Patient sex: M
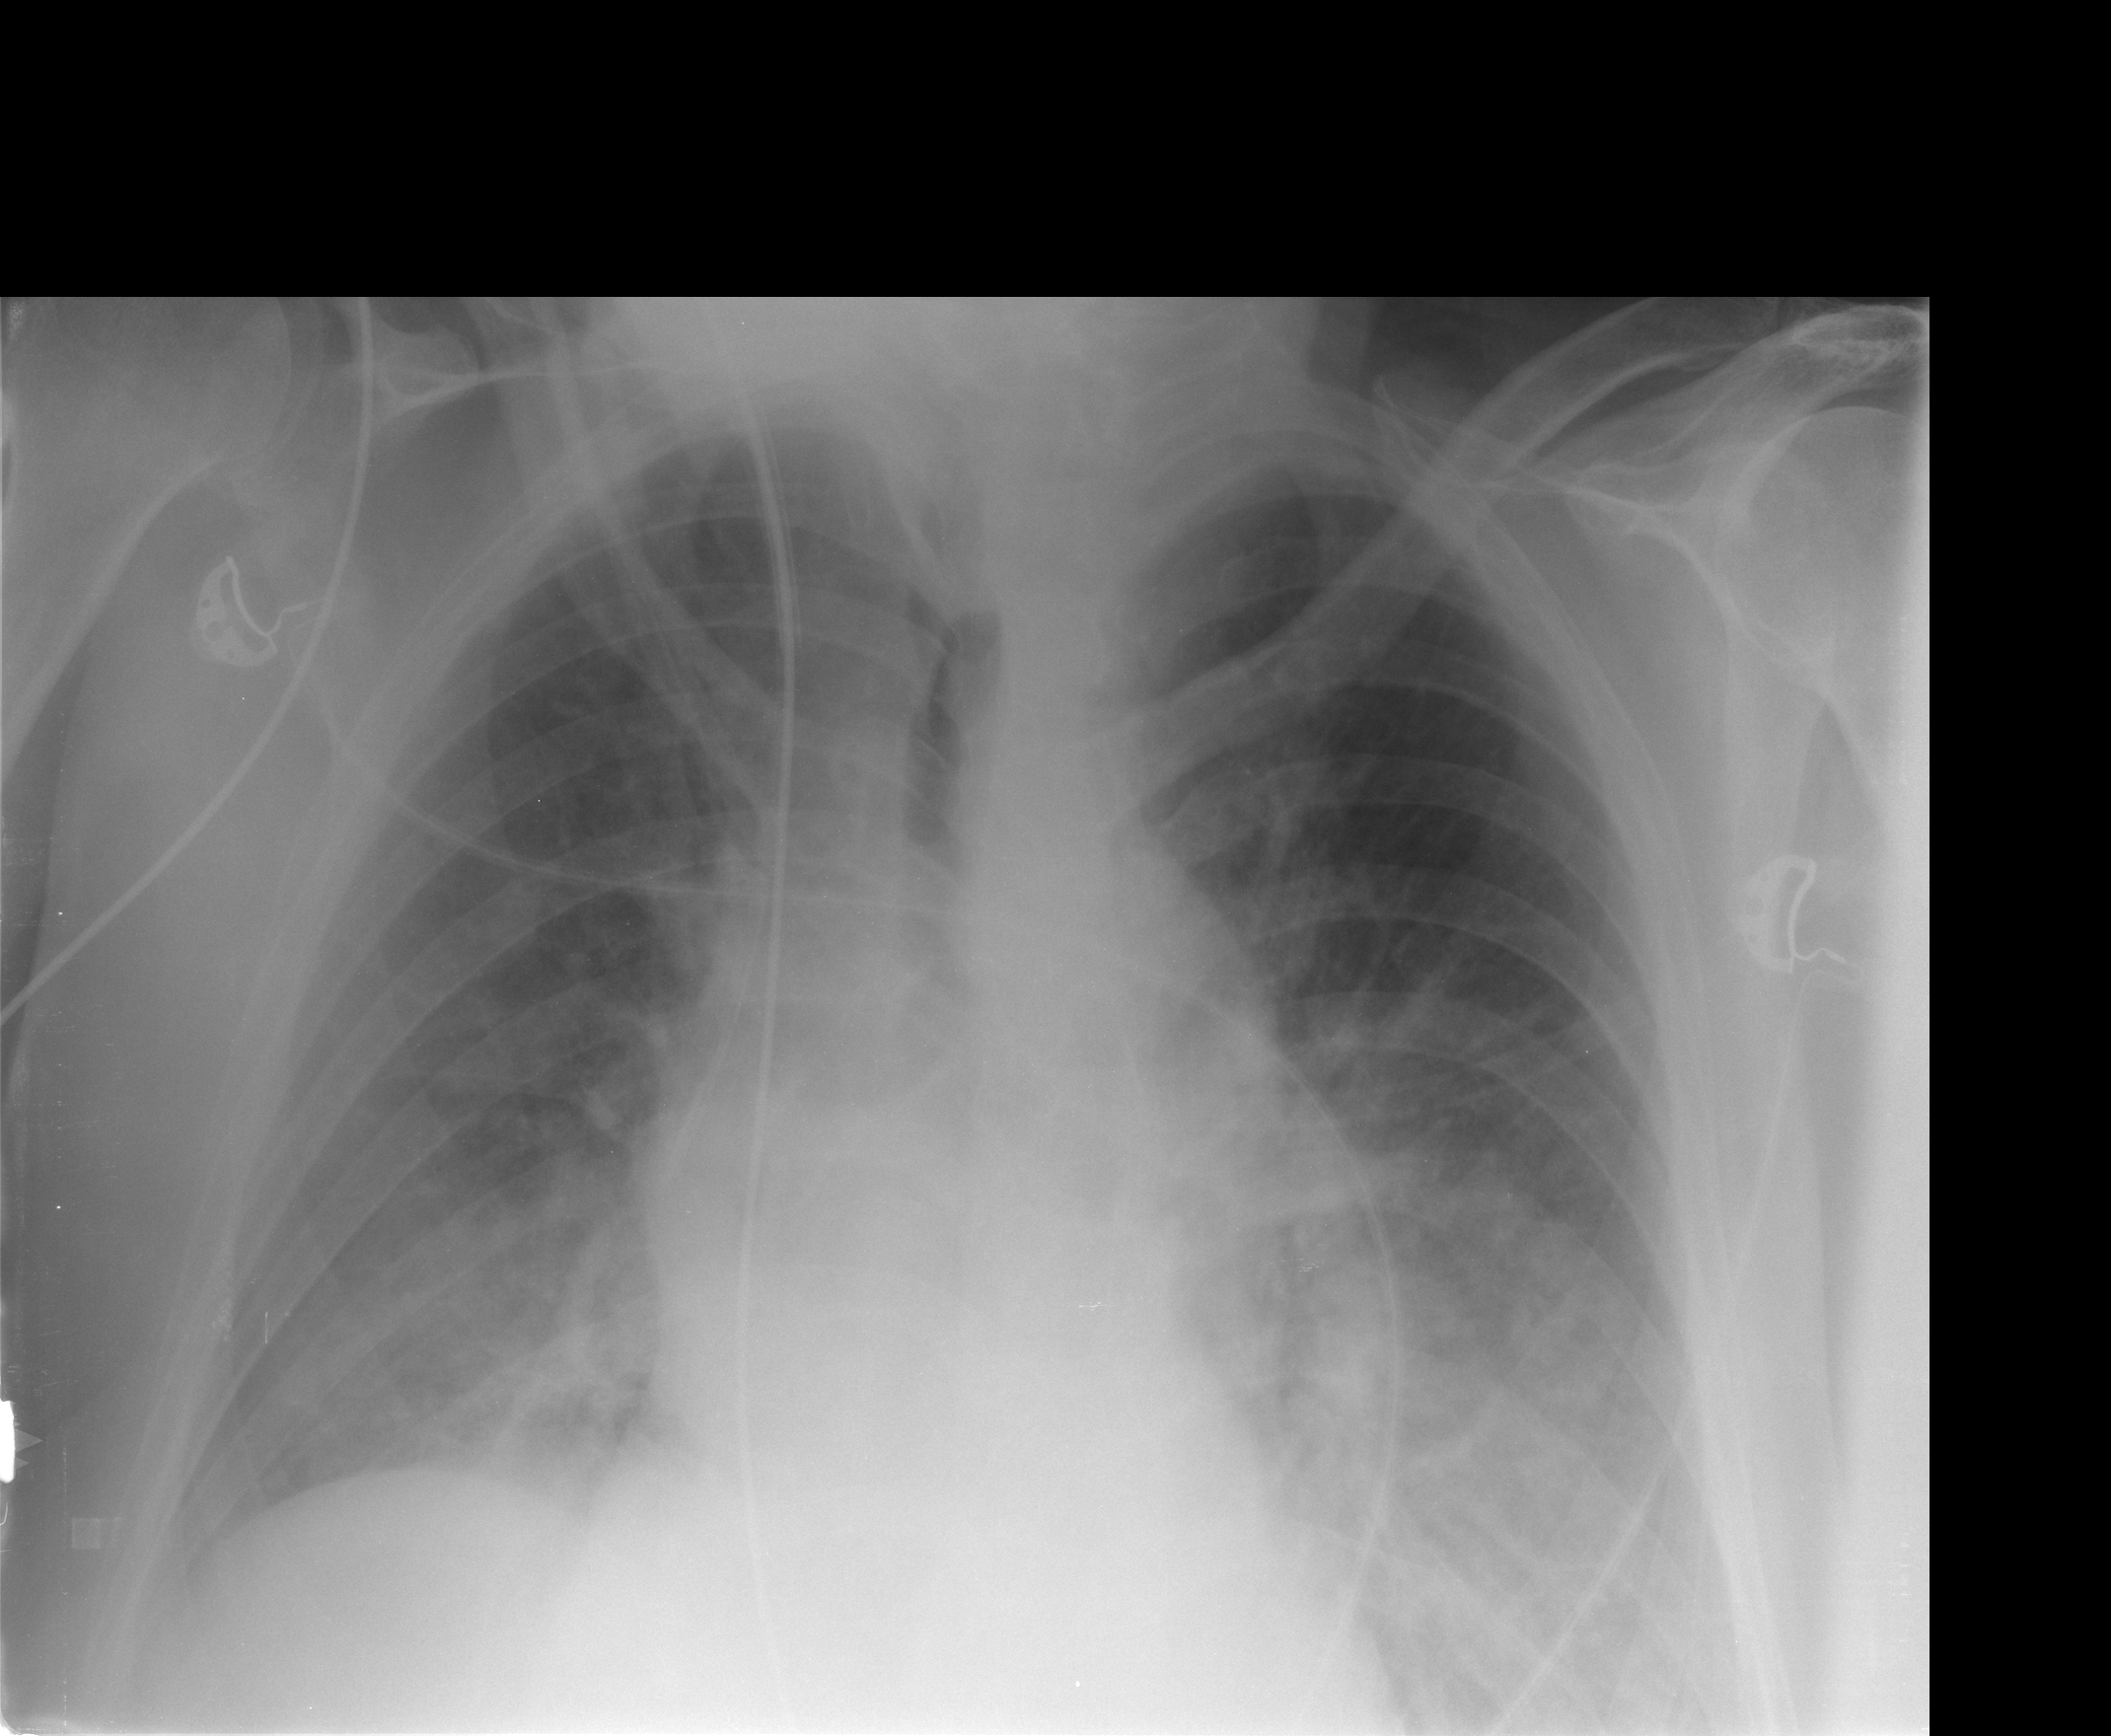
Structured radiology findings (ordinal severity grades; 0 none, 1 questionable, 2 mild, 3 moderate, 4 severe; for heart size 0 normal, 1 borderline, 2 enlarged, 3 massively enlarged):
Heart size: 2
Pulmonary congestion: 2
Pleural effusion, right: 2
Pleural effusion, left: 2
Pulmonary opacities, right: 2
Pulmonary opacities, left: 2
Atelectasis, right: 2
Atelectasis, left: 2